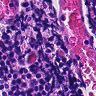
Metastatic tissue present: no